Interaction volume radius: 10 \u00c5
Interaction volume height: 30 \u00c5
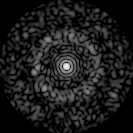
Disorder parameter: 0.8481